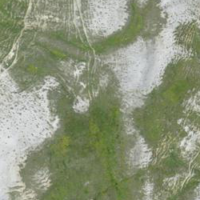
EUNIS habitat code: 31
Species observed at this site:
Platanthera bifolia
Leontopodium nivale